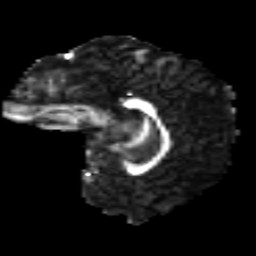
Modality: FA
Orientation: sagittal
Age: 16
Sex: male
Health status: ill
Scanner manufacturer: ge
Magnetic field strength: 3 T
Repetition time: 7.031 s
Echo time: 0.0835 s